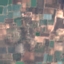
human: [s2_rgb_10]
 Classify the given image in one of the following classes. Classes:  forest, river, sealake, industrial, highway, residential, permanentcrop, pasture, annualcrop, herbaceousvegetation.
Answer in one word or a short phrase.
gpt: PermanentCrop